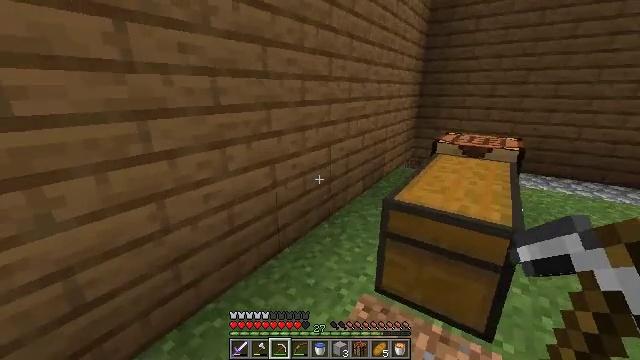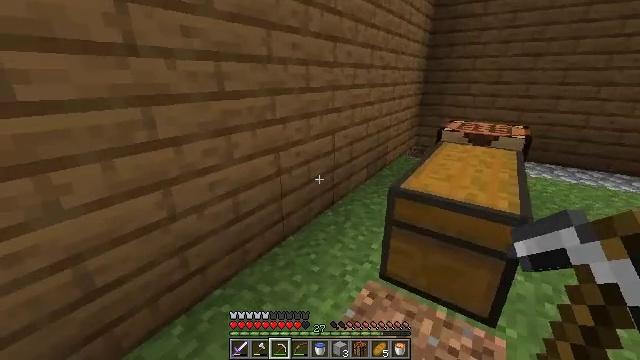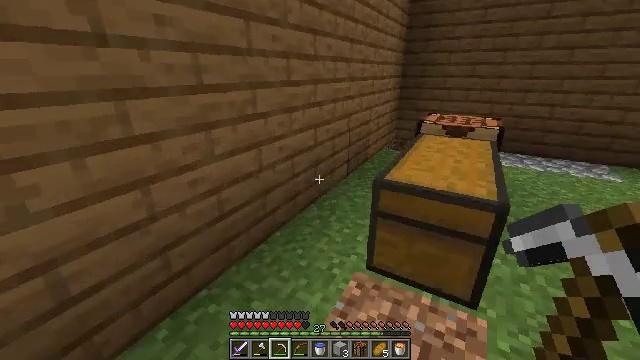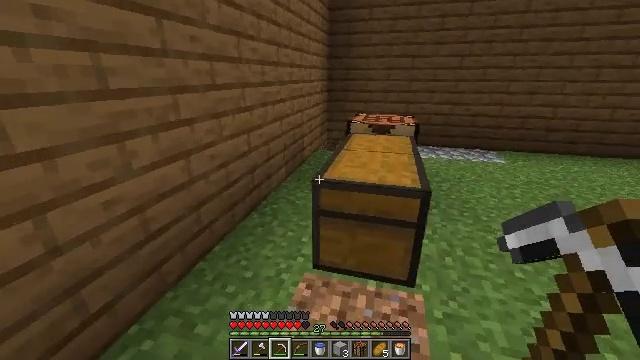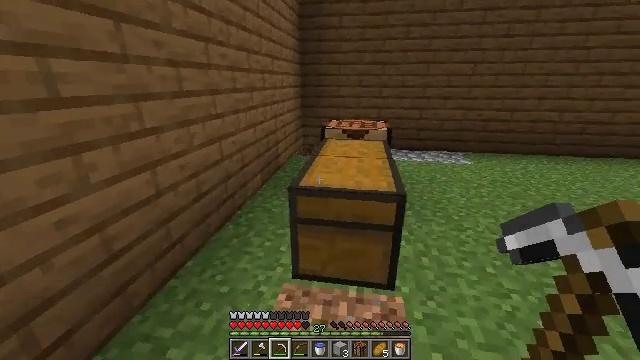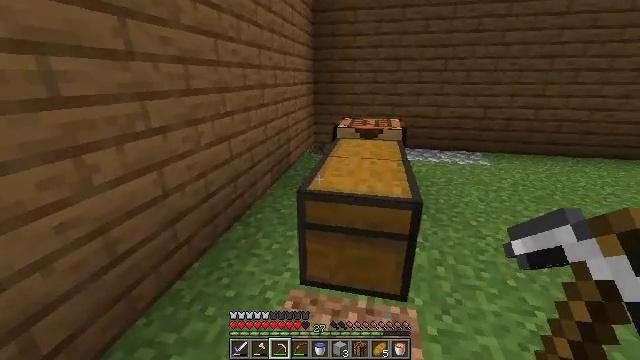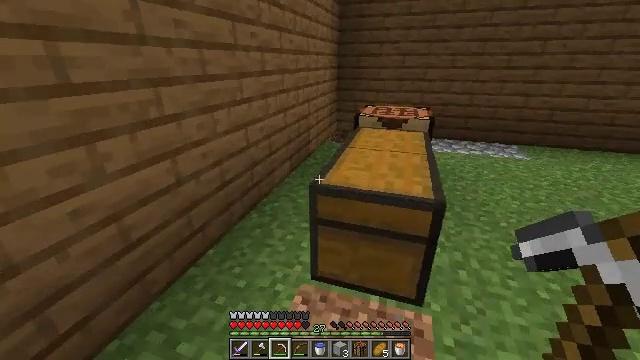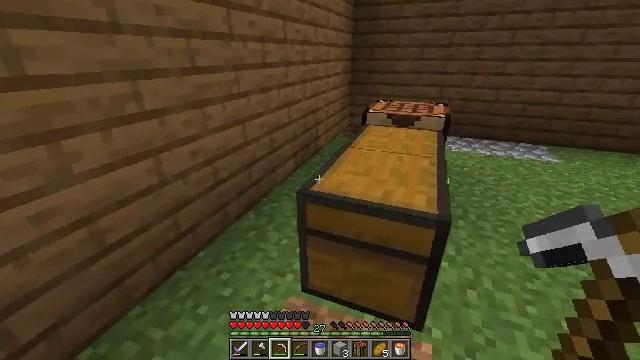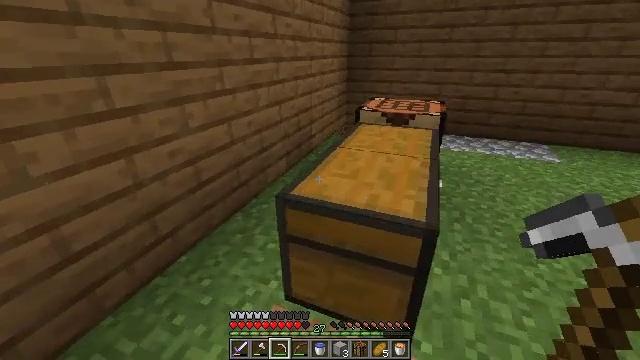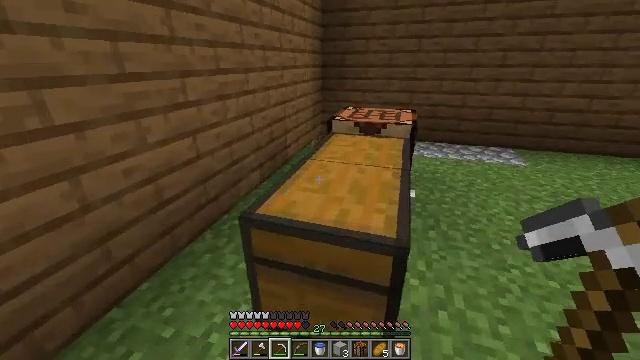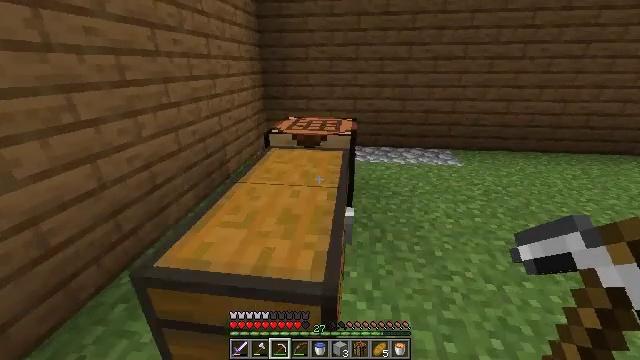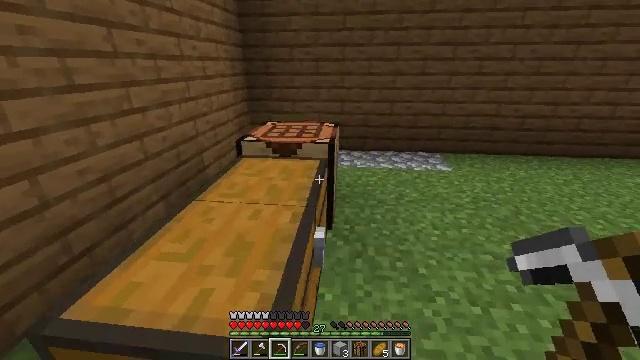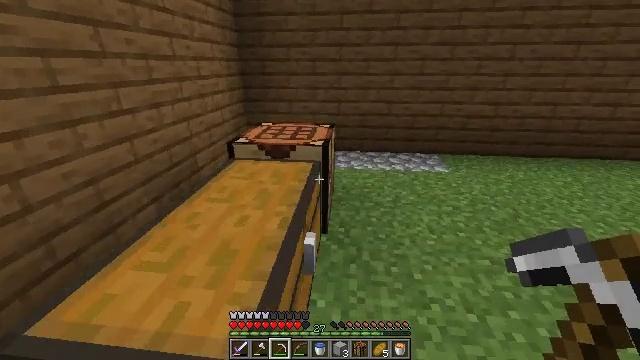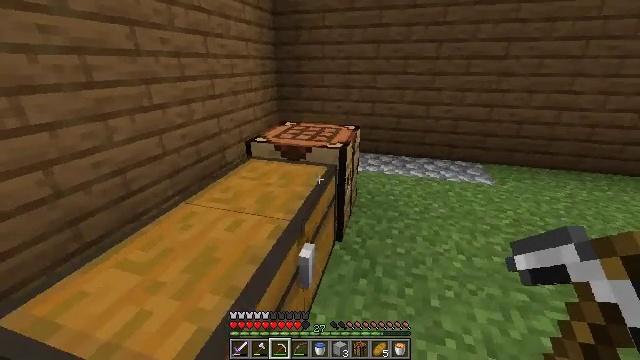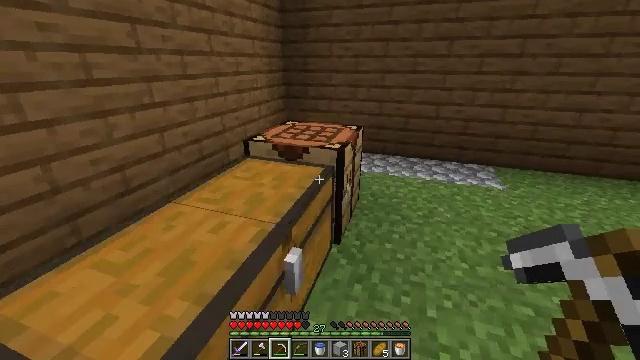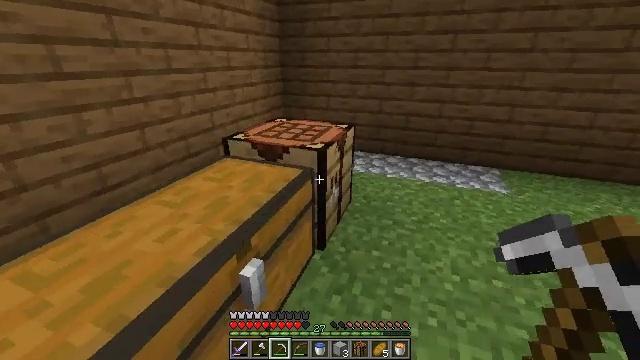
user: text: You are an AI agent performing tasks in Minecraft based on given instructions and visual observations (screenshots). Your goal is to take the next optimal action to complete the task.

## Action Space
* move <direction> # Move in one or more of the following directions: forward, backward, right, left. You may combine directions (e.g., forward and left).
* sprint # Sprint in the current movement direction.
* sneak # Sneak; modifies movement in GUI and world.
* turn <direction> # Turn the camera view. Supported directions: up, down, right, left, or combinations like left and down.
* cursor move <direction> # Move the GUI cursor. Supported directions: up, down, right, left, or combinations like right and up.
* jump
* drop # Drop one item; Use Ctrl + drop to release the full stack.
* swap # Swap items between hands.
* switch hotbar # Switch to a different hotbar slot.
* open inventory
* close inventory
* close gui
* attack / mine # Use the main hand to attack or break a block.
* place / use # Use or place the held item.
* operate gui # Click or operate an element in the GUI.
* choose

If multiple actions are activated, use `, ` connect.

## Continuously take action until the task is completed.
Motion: motion action
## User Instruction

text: Open the crafting table and make a blast furnace.
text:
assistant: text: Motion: turn down
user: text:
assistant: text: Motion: turn right and down
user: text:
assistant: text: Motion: turn right
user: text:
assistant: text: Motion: move forward, turn right and up
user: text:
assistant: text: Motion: move forward and move right, turn left
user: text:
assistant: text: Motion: move forward and move right, turn left and down
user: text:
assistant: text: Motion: move forward and move right, turn left and down
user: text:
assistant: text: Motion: move forward and move right
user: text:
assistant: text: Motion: move forward and move right, turn right and up
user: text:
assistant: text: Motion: move forward and move right, turn right and up
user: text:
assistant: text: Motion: move forward and move right, turn right
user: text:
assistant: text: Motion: move forward and move right
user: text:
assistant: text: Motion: move forward and move right, turn left
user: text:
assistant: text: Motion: move forward and move right, turn left
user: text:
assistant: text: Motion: move forward and move right, turn left
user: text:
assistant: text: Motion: move forward and move right, turn left
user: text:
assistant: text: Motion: move forward and move right, turn left
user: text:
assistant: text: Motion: move forward, turn left
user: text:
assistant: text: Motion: no_op
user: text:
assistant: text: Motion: no_op
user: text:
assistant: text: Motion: no_op
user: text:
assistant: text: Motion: use / place
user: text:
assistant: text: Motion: use / place
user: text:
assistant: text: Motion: use / place
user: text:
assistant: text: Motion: turn right and up
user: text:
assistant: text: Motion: no_op
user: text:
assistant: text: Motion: open gui
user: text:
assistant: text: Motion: no_op
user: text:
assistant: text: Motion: cursor move up
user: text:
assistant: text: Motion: no_op